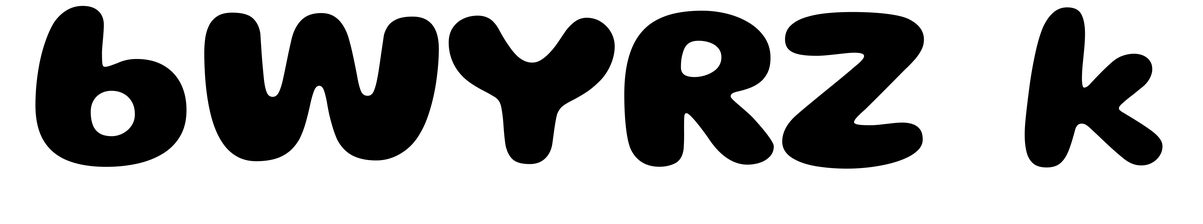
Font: Gluten_Bold